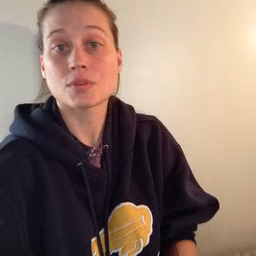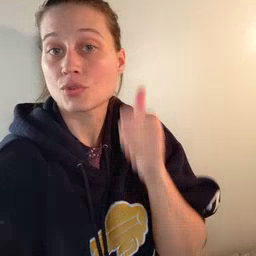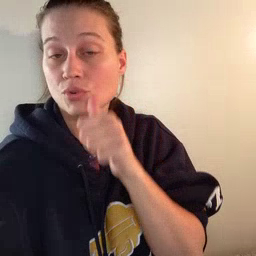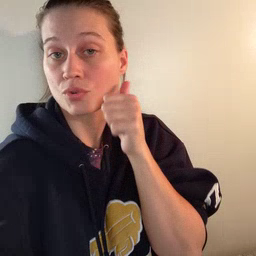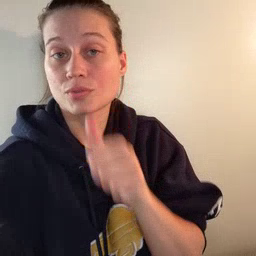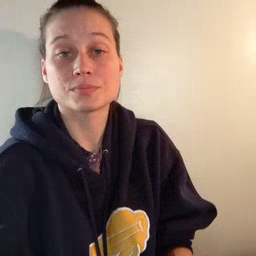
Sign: girl